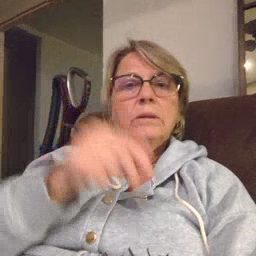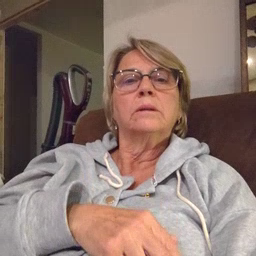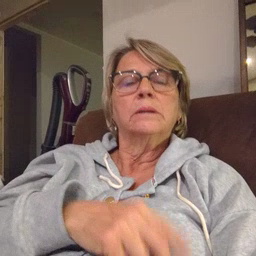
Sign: horse